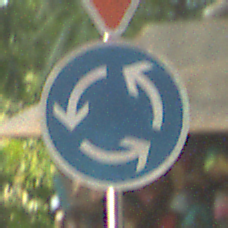
Verkehrszeichen: Kreisverkehr
Zusatzzeichen oben: VorfahrtGewaehren
Umgebung: Outdoor, Suburban
Tageszeit: SunriseSunset
Wetter: Clear
Licht: Natural
Jahreszeit: NotSpecified
Kontrast: HighContrast